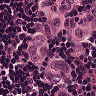
Metastatic tissue present: yes